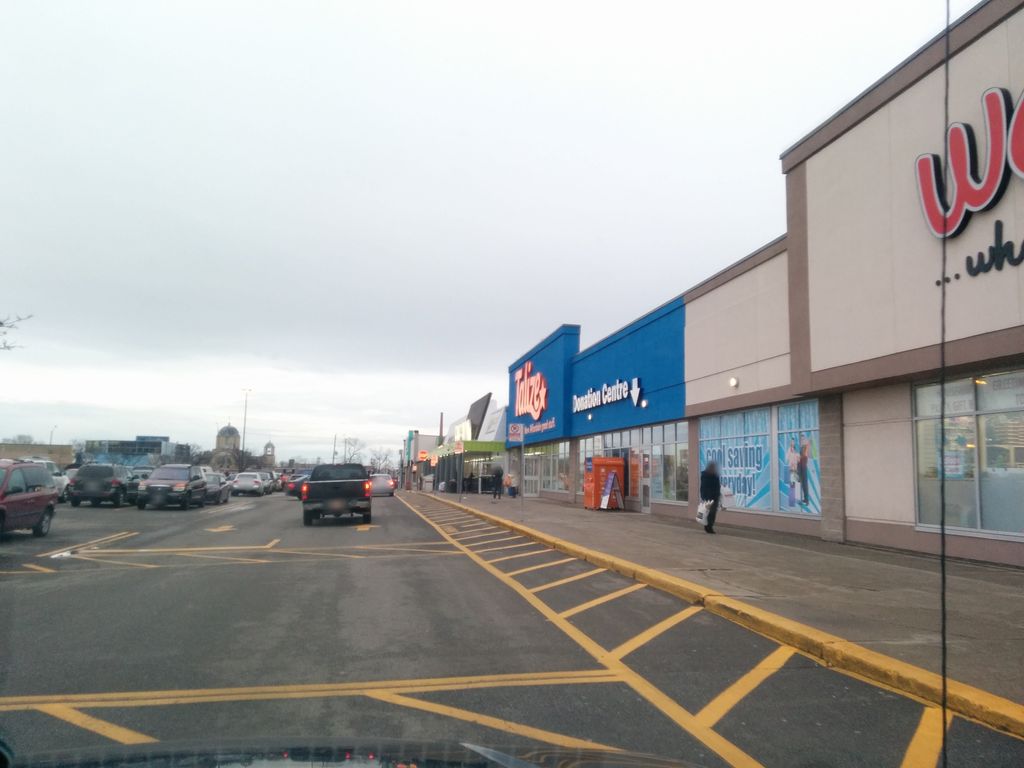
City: toronto